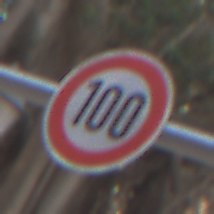
Verkehrszeichen: Geschwindigkeit100
Umgebung: Outdoor, Suburban
Tageszeit: MorningAfternoon
Wetter: PartlyCloudy
Licht: Natural
Jahreszeit: NotSpecified
Kontrast: LowContrast